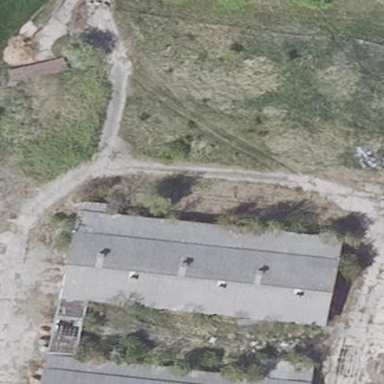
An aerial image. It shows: Cowshed building.